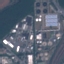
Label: Industrial